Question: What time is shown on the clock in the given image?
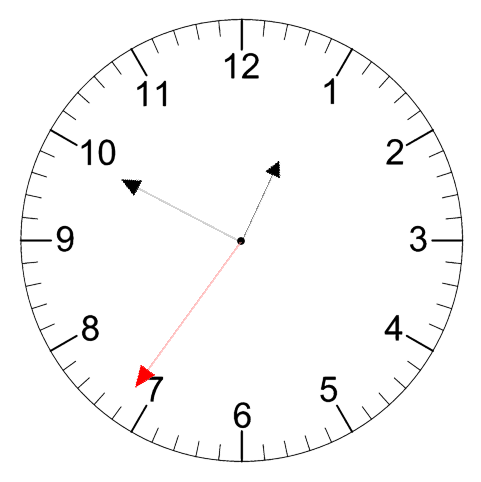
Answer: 12:49:36